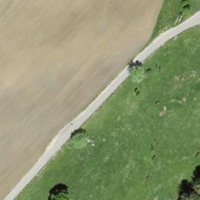
EUNIS habitat code: 52
Species observed at this site:
Sorbus aucuparia